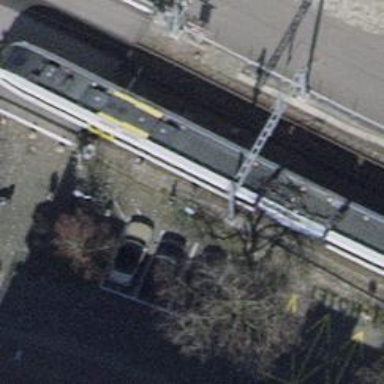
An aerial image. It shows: Railway milestone.